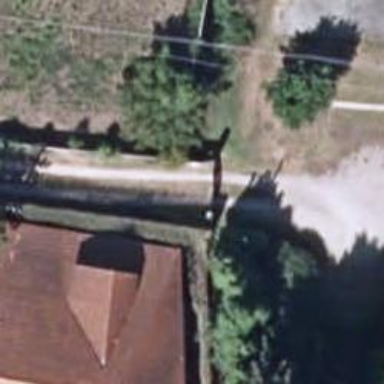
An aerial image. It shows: Gate.